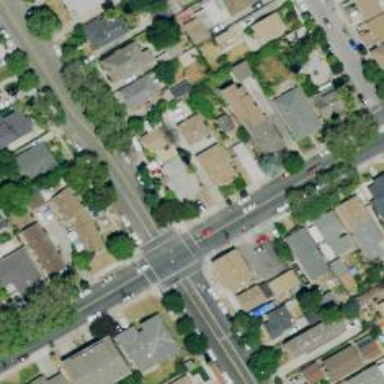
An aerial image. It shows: Residential road.